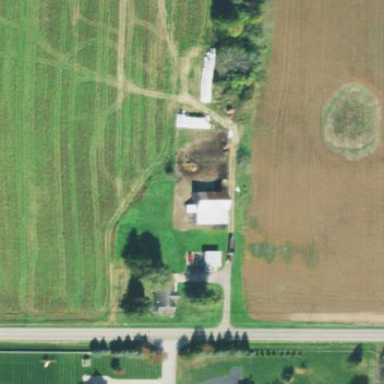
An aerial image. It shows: Farmyard area.